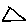
Label: triangle